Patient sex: F
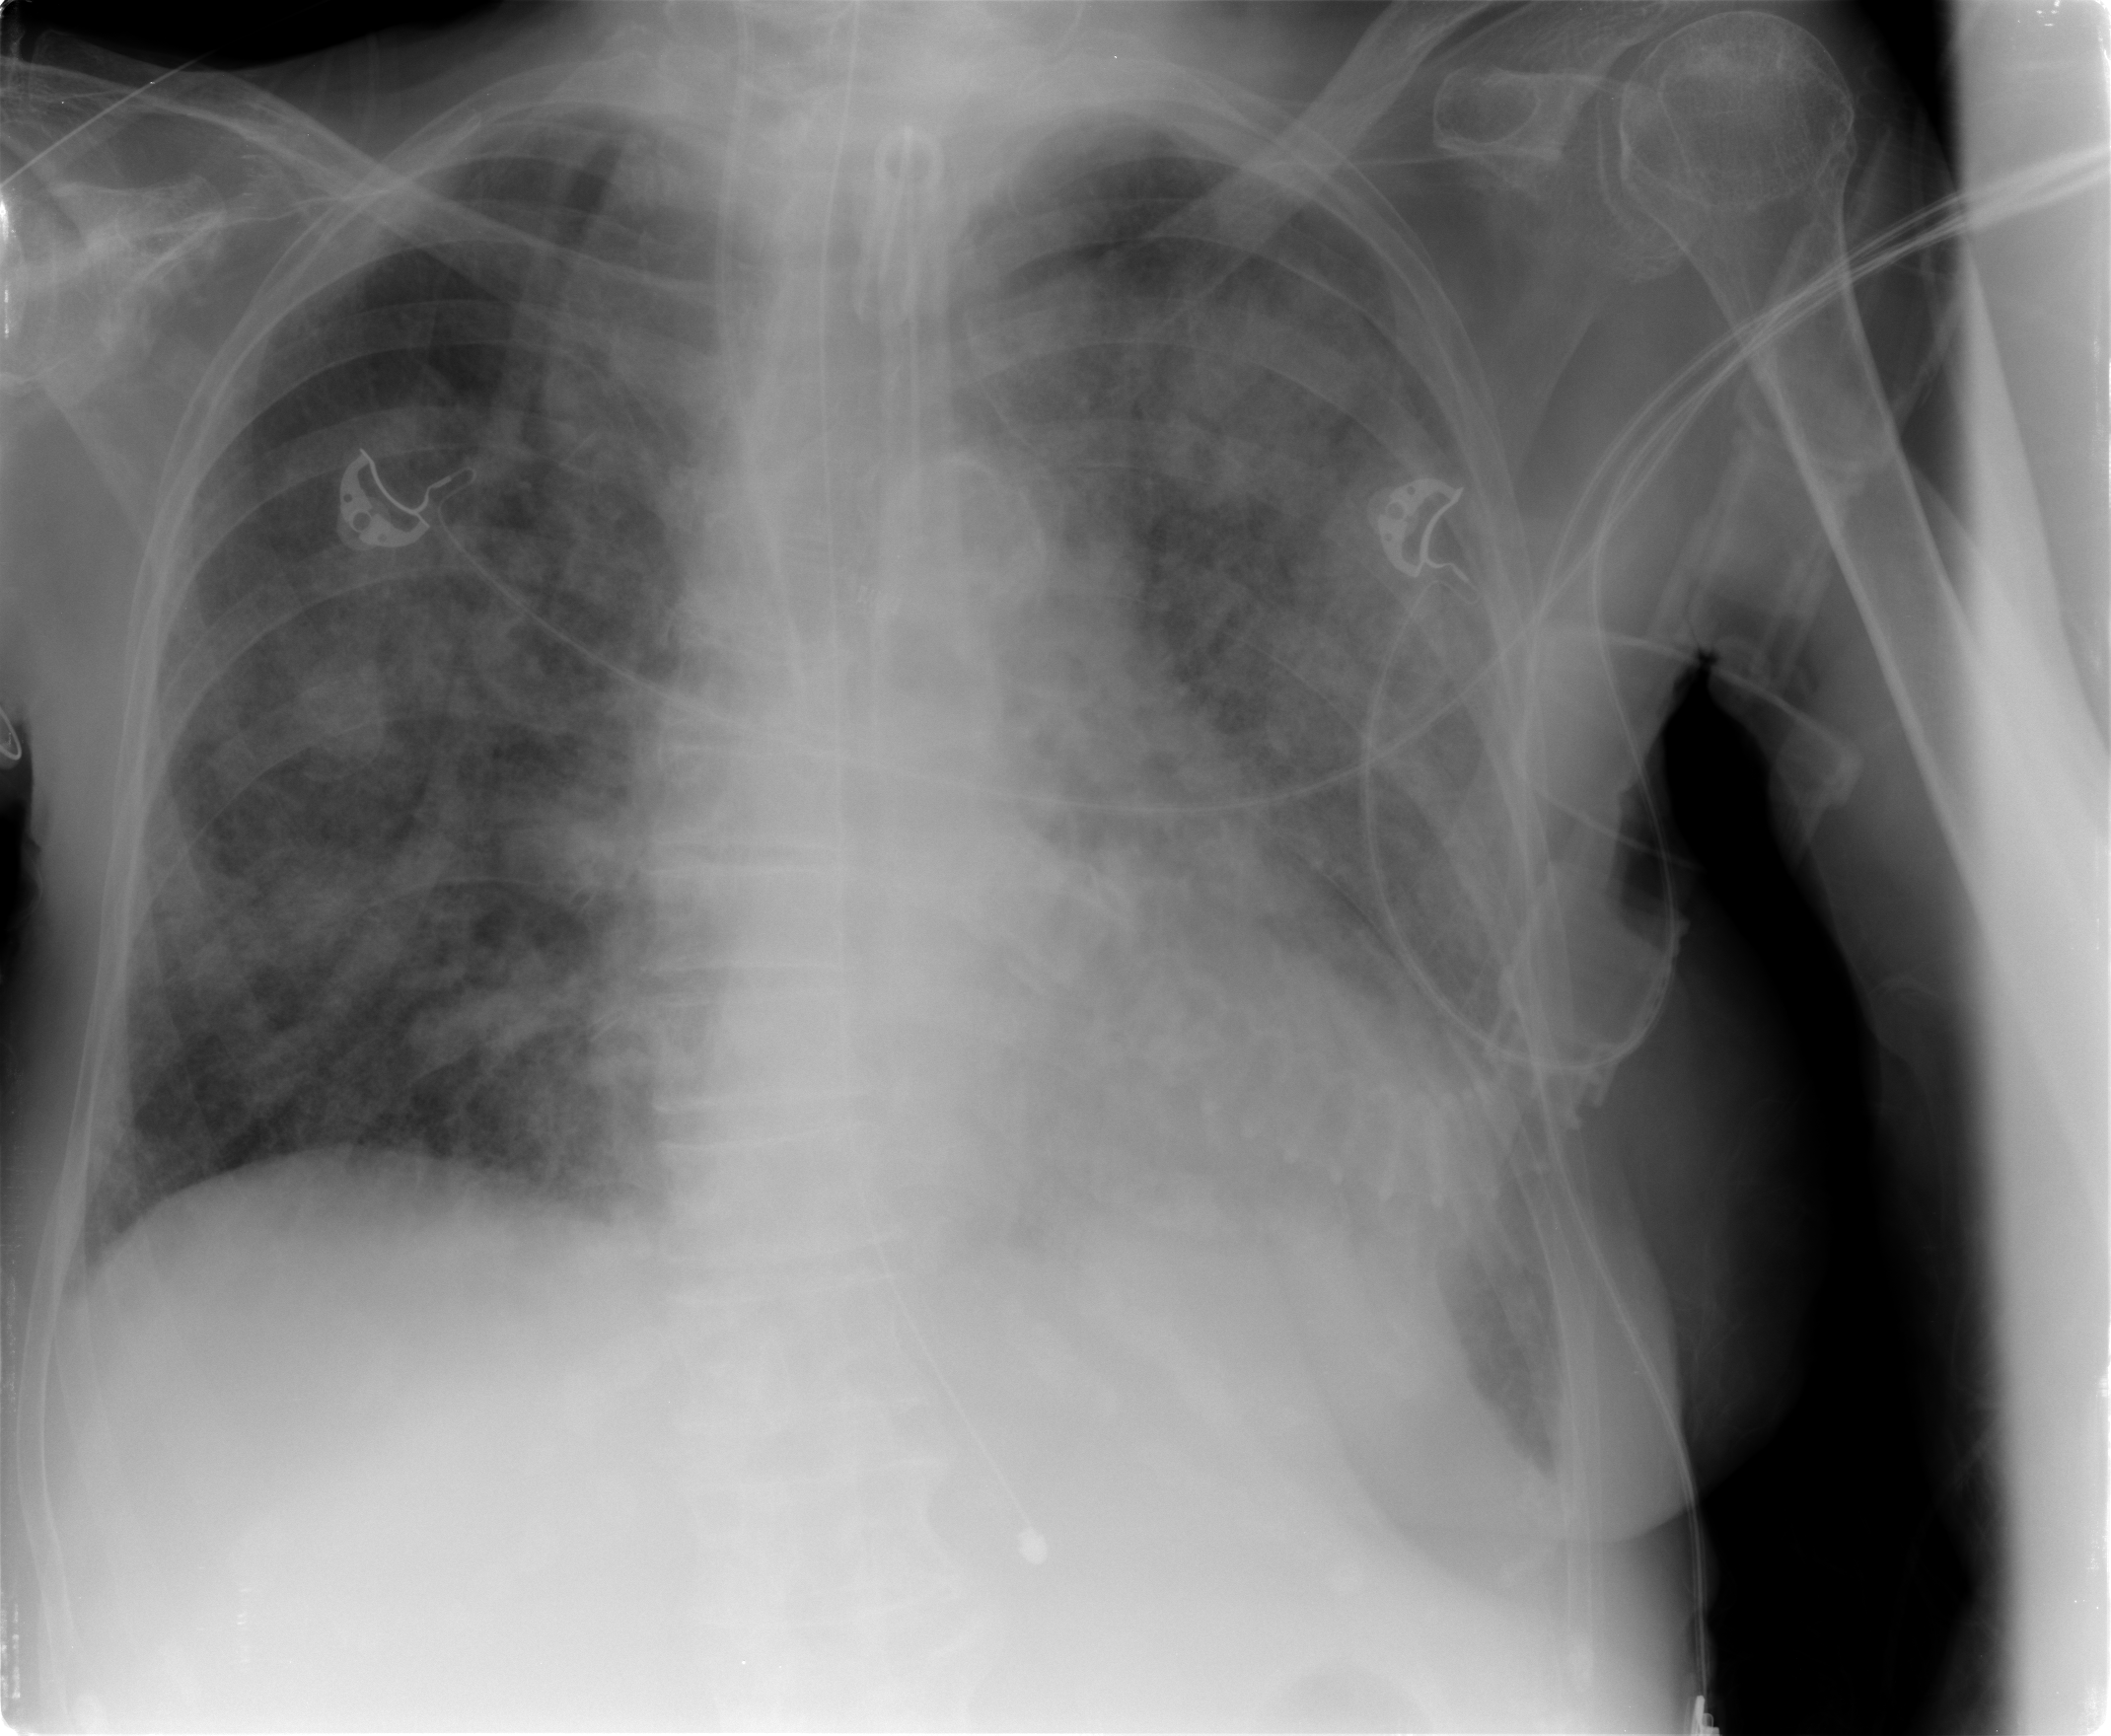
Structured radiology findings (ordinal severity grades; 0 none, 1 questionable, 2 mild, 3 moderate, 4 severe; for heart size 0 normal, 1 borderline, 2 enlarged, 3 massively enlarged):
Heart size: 1
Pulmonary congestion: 4
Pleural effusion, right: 0
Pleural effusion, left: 2
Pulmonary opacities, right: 3
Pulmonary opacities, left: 3
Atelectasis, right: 2
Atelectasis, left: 2